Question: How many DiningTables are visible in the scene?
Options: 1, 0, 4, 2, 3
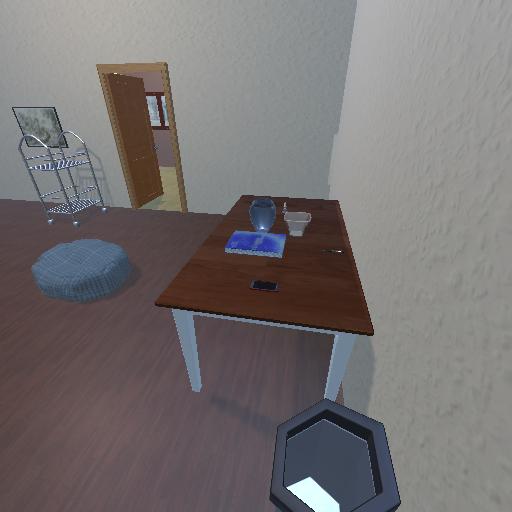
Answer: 1